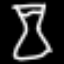
Label: hourglass